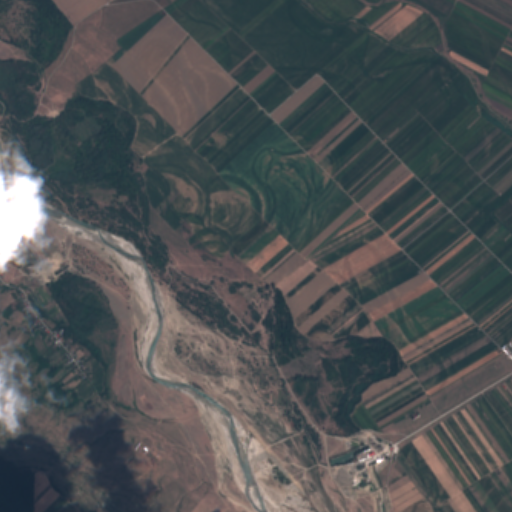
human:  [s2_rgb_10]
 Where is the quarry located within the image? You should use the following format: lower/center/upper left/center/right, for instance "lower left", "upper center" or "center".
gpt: The quarry is located in the lower right of the image.
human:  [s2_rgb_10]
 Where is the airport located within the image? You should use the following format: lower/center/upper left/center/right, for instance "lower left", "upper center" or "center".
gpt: There is no airport in the image.